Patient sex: M
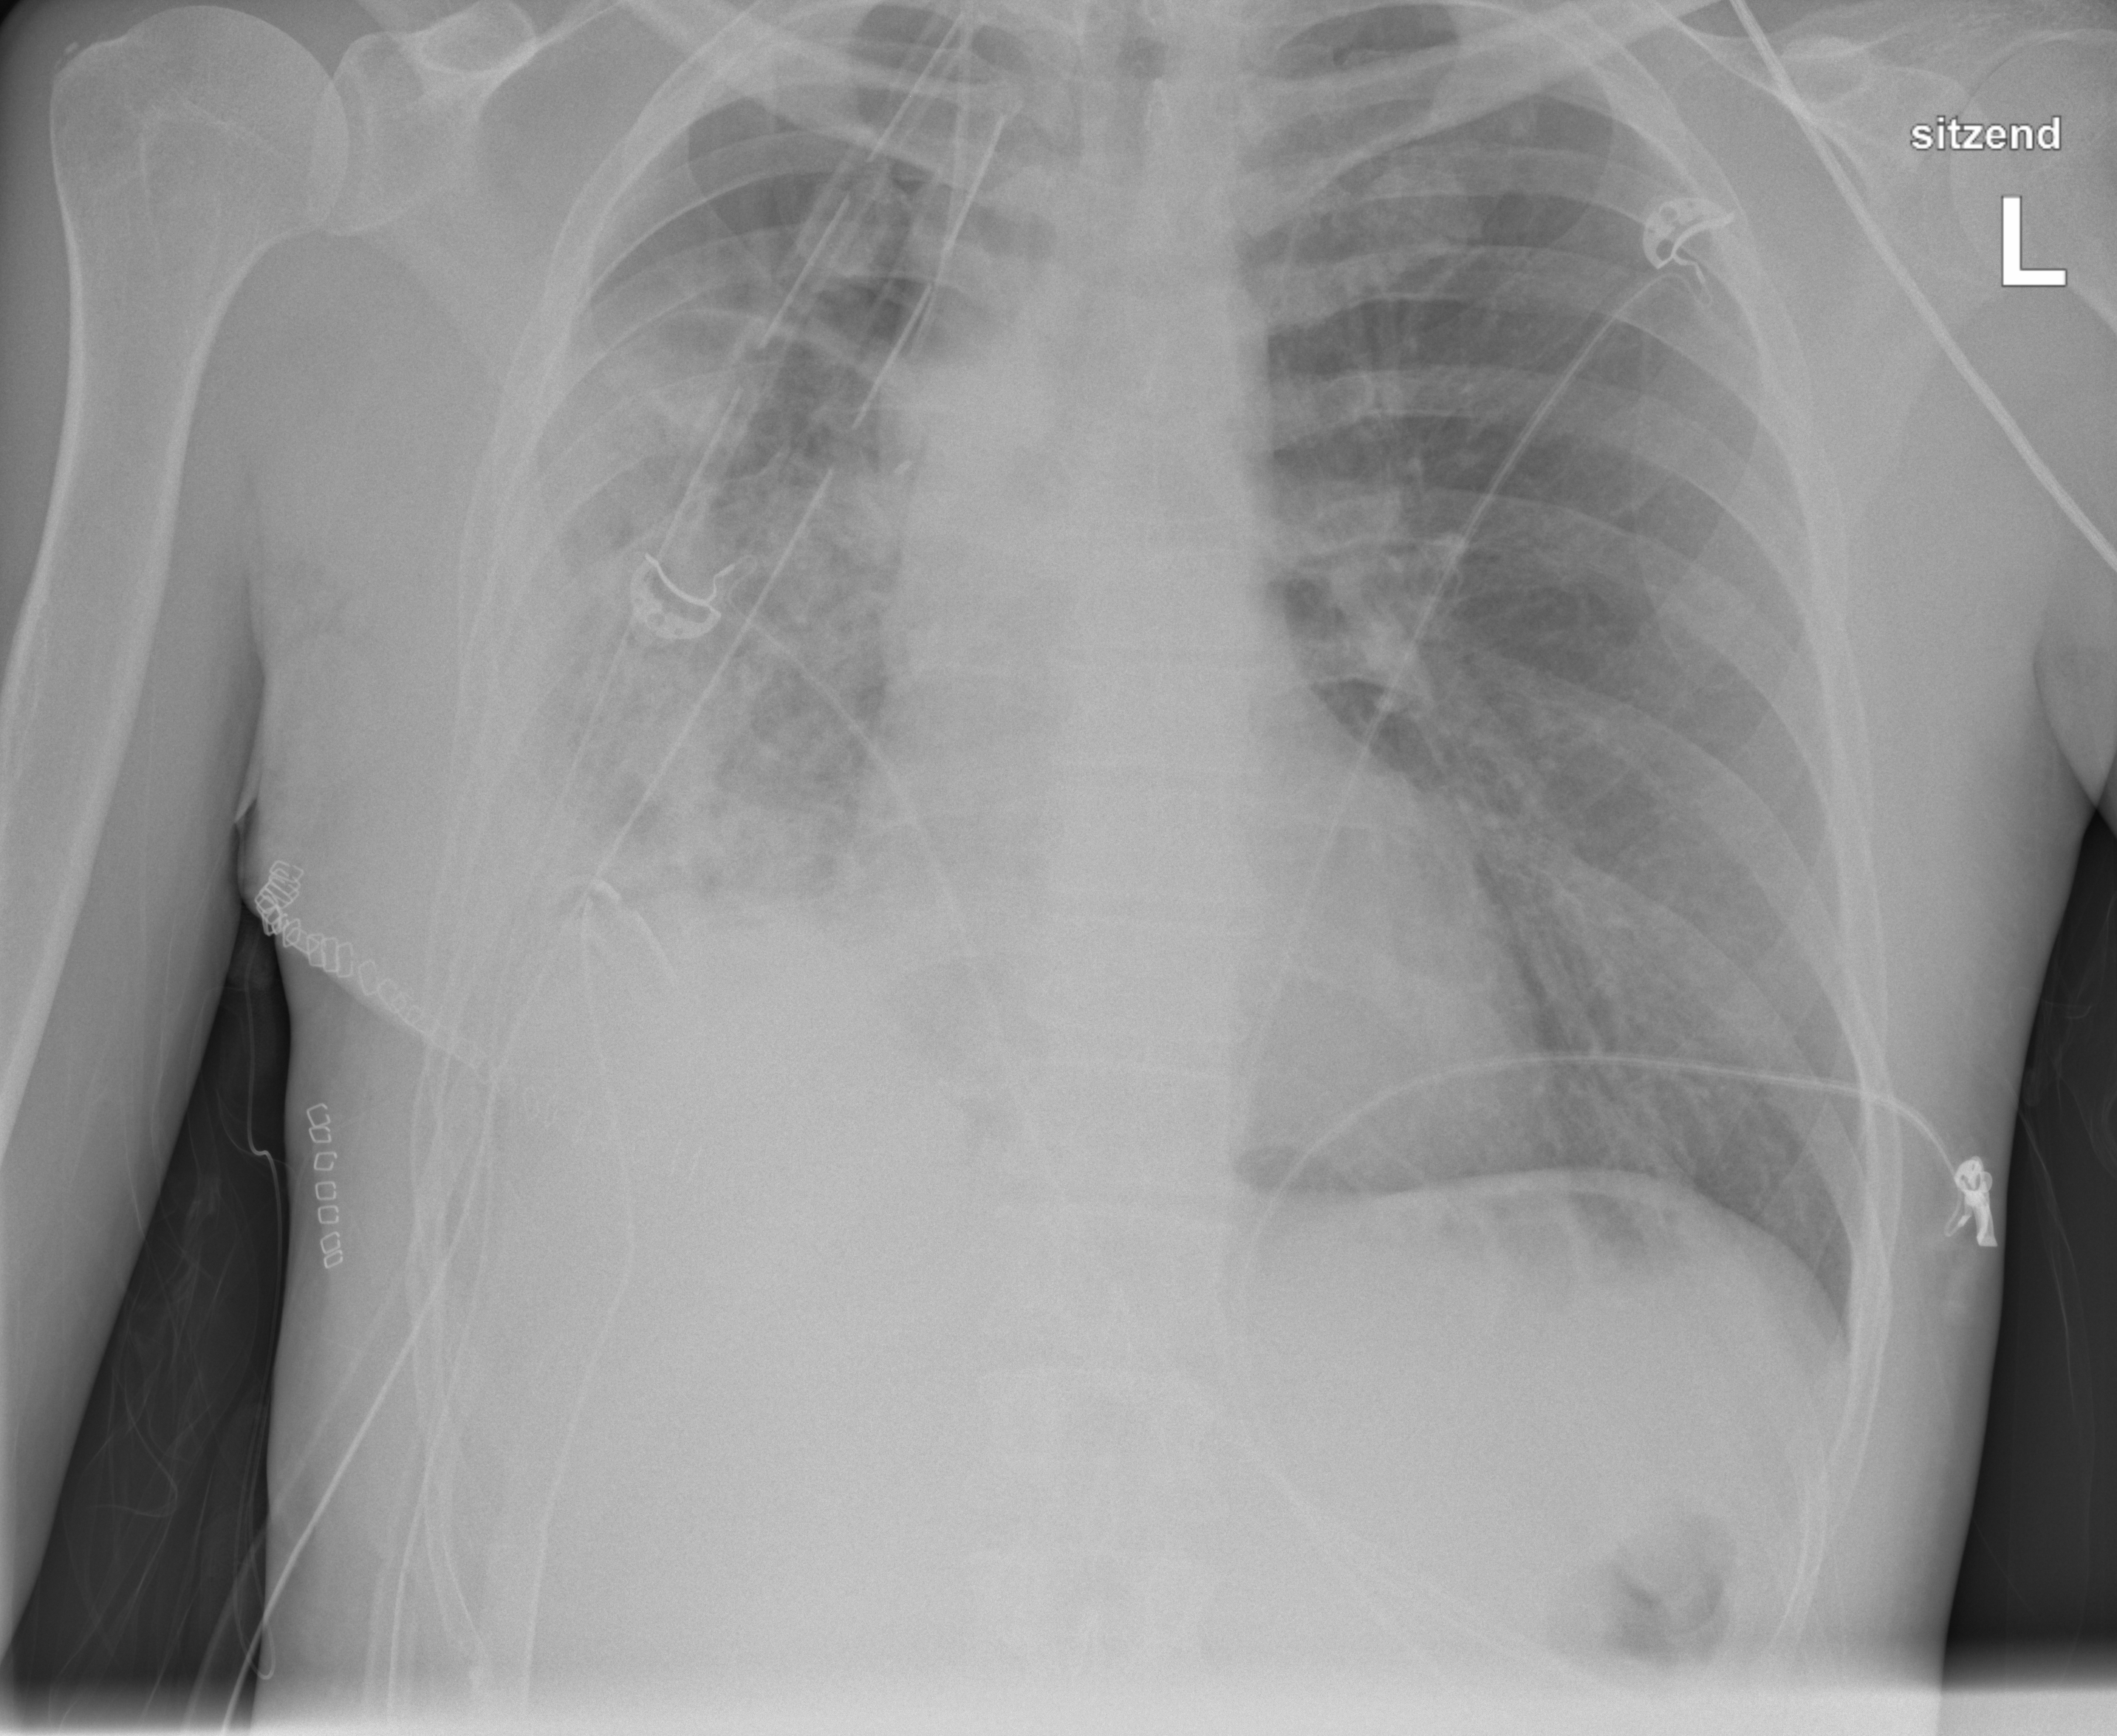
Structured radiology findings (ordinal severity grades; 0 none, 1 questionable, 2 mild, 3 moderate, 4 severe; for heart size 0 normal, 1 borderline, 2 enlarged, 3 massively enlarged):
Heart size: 0
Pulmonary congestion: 0
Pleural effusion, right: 3
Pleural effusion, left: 0
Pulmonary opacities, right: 3
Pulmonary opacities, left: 0
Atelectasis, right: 4
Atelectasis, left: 0